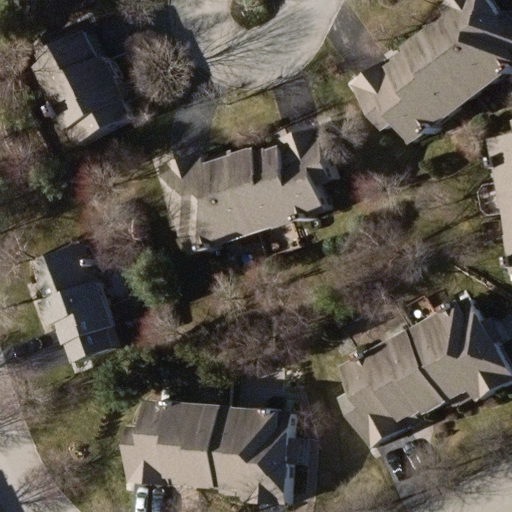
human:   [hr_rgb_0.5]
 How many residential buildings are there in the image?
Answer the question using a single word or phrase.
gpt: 11

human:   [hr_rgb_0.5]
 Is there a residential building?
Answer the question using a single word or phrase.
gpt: yes

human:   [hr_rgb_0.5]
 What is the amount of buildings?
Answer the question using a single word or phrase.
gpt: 11

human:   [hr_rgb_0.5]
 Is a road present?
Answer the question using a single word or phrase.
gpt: yes

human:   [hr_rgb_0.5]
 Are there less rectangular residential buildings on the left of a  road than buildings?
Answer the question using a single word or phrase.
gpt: yes

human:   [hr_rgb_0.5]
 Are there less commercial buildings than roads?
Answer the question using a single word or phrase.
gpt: yes

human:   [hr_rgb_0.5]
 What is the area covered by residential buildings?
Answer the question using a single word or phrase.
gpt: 2830m2

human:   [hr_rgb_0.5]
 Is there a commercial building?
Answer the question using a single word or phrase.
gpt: no

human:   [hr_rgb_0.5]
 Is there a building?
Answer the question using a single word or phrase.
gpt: yes

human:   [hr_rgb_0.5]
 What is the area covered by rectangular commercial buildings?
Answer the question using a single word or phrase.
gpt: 0m2

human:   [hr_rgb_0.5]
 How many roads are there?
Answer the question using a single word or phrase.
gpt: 2

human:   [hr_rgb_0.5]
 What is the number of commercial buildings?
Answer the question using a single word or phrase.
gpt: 0

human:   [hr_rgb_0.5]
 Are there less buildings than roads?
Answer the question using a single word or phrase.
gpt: no

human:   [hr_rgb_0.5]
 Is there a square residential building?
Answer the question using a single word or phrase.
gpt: no

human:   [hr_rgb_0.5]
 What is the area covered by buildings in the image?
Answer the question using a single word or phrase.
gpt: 2830m2

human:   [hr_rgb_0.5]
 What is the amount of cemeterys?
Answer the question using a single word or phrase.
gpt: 0

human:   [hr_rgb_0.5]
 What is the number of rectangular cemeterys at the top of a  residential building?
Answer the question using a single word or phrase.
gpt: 0

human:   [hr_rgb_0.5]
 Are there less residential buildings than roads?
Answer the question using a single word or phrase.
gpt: no

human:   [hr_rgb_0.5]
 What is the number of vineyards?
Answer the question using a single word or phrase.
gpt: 0

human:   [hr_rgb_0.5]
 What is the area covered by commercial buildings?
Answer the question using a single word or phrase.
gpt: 0m2

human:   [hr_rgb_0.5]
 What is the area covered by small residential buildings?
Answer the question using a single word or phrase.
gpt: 20m2

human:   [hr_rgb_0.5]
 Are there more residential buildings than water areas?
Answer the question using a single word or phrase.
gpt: yes

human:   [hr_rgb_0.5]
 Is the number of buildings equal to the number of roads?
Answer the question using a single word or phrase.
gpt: no

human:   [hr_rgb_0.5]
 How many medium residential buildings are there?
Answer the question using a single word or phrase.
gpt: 10

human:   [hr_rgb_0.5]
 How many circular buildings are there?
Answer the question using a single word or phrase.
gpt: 0

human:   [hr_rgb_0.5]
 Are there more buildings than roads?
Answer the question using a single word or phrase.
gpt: yes

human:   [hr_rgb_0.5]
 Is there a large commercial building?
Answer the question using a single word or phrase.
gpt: no

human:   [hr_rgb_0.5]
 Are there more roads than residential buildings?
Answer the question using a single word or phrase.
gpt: no

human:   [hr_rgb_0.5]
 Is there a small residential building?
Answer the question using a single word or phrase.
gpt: yes

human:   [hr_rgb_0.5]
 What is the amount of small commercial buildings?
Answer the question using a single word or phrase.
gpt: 0

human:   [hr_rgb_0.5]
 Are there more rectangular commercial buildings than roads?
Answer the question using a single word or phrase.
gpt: no

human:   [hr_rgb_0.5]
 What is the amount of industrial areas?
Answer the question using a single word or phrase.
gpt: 0

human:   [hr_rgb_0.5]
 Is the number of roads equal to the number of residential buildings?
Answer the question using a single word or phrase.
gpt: no

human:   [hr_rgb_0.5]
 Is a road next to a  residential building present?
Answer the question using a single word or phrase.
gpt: yes

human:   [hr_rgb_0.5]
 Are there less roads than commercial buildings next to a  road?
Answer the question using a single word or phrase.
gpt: no

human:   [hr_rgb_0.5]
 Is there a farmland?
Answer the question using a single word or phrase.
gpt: no

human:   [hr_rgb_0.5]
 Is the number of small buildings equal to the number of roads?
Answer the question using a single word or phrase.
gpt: no

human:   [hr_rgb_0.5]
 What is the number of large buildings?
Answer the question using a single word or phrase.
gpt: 0

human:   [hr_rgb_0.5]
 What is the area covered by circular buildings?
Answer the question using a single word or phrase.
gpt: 0m2

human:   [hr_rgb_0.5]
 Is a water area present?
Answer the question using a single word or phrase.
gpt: no

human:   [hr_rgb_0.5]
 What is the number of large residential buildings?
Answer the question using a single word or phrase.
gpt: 0

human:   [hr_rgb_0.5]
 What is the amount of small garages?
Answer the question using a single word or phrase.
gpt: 0

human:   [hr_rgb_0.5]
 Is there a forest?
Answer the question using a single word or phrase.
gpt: no

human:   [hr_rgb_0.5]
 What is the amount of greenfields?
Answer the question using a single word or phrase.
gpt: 0

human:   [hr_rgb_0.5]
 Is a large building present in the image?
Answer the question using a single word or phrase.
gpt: no

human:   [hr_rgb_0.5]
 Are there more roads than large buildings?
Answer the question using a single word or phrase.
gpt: yes

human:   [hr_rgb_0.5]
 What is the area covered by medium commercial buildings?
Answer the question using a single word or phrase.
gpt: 0m2

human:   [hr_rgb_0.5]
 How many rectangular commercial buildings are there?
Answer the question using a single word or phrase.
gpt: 0

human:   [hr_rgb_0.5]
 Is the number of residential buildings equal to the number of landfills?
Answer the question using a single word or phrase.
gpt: no

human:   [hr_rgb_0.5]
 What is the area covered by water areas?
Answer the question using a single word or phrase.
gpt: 0m2

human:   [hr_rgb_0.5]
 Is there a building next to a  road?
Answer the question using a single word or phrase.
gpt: yes

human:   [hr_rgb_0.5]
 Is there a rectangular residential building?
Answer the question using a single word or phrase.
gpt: yes

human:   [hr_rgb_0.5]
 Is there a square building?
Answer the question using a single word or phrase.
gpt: no

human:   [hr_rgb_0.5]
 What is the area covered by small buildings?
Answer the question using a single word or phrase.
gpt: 20m2

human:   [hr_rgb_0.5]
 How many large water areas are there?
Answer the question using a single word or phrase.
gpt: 0

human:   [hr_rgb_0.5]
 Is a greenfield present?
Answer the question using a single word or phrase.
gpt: no

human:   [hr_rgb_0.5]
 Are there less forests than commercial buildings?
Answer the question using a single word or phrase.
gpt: no

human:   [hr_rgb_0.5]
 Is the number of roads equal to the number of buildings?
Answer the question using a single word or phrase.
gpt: no

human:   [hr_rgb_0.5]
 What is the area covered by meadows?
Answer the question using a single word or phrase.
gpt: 0m2

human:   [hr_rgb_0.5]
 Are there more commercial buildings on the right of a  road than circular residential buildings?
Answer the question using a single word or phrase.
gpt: no

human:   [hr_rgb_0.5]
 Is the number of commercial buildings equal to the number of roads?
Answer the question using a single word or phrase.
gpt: no

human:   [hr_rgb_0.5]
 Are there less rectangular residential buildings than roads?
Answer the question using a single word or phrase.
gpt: yes

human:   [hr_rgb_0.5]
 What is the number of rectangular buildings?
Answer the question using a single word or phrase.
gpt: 1

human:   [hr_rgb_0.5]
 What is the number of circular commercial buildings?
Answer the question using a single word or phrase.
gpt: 0